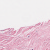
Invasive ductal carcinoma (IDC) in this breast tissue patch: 0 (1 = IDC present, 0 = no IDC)